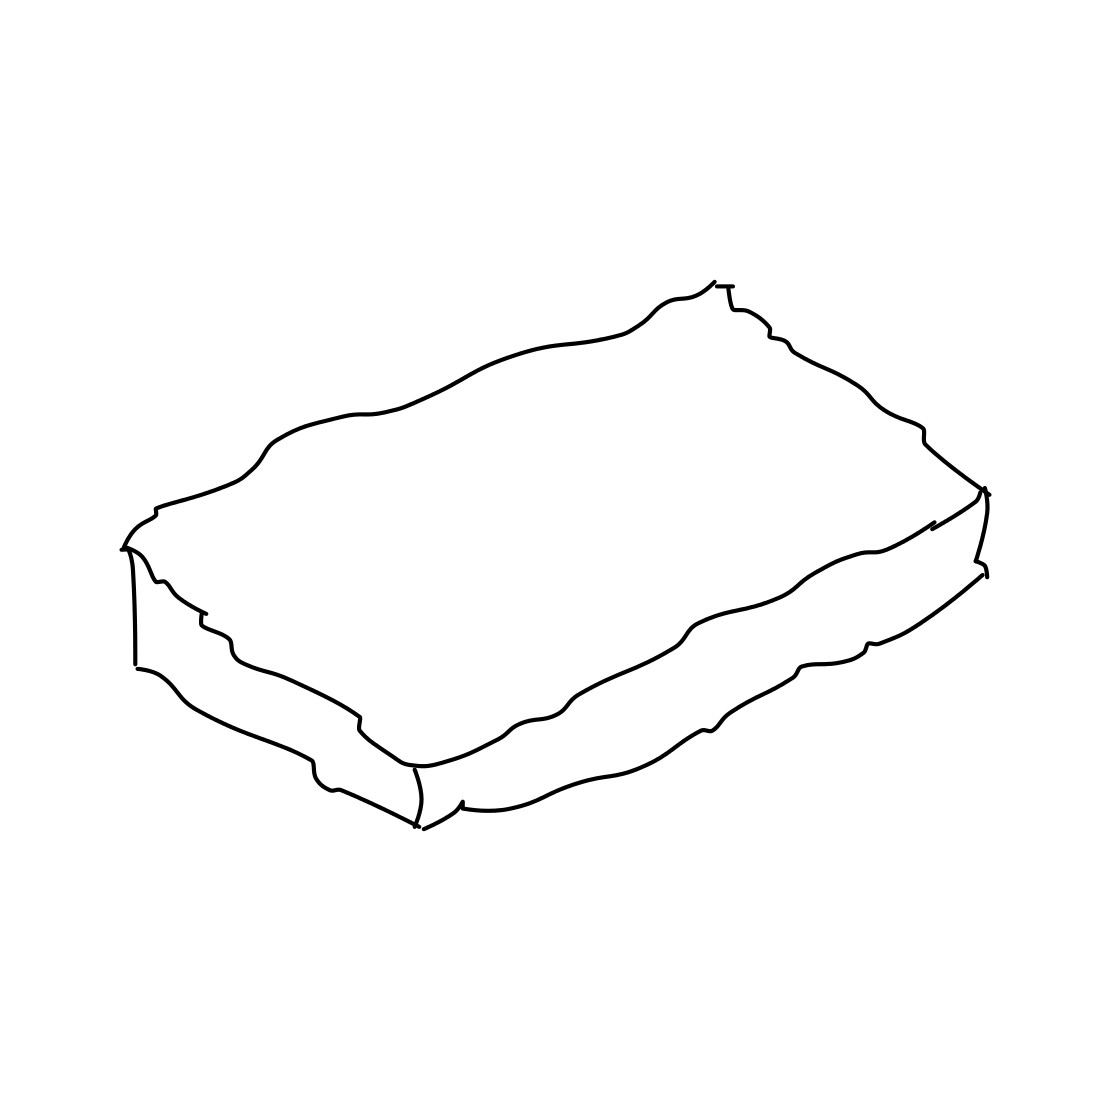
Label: bed